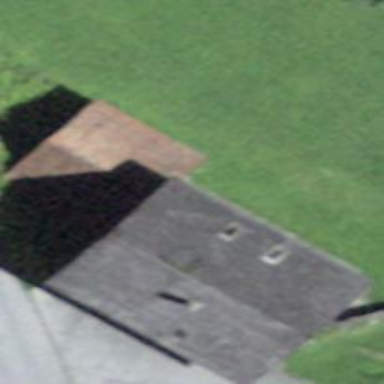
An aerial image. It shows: Shed.